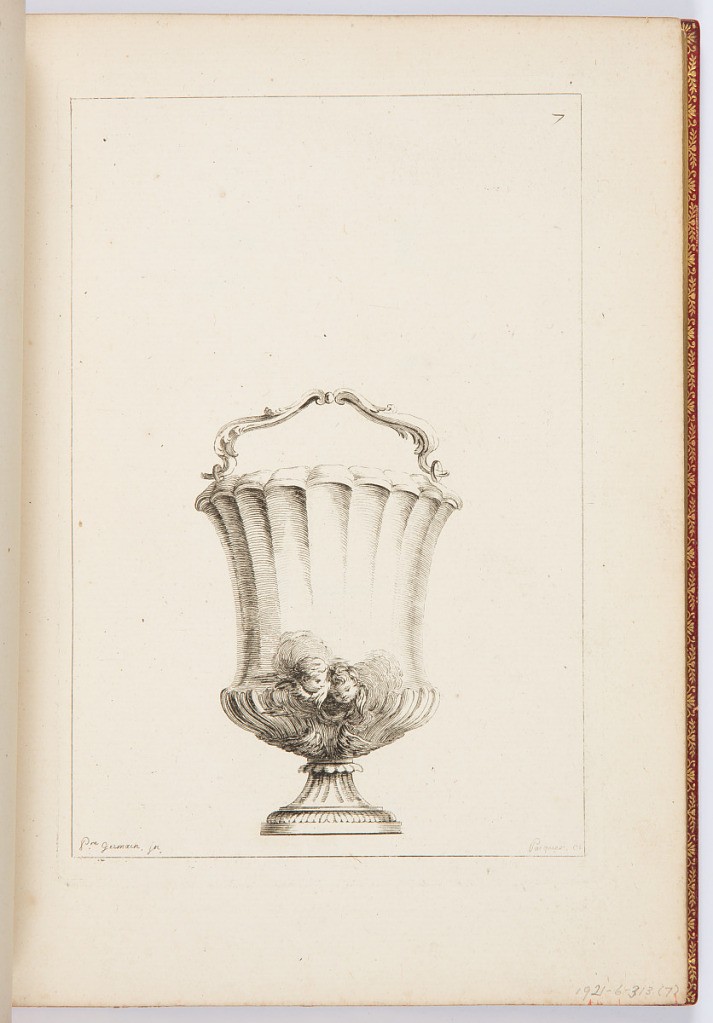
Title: Bénitier
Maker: Pierre Germain, French, 1703 - 1783
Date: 1748
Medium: Etching on laid paper
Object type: Print
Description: Design for a scalloped vessel for Holy water, decorated with a handle formed from rinceaux and two cherub heads on a cloud at the base. The plate is signed and numbered.